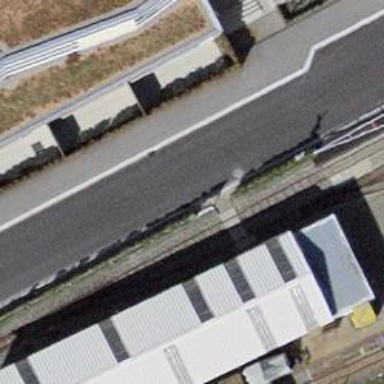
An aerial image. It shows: Preserved railway with rails.